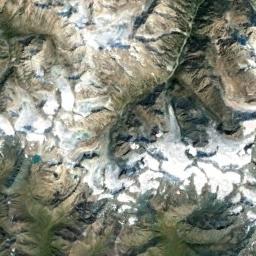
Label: snowberg